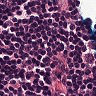
Metastatic tissue present: no